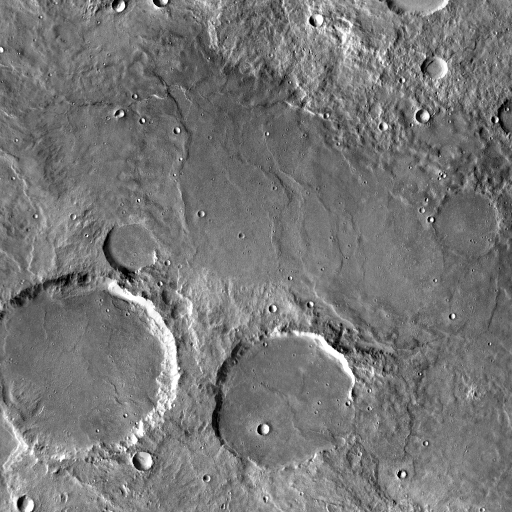
Crater classes present: Background, Other